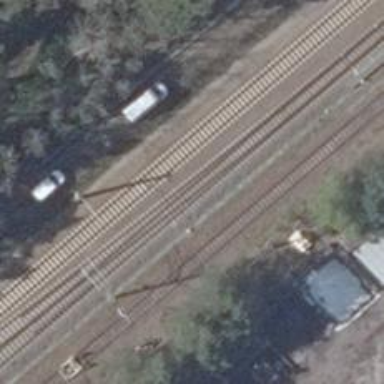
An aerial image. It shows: Railway switch with turnout to the right.